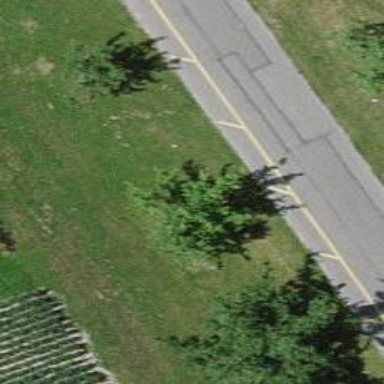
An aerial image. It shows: Avenue lined with deciduous broadleaved trees.